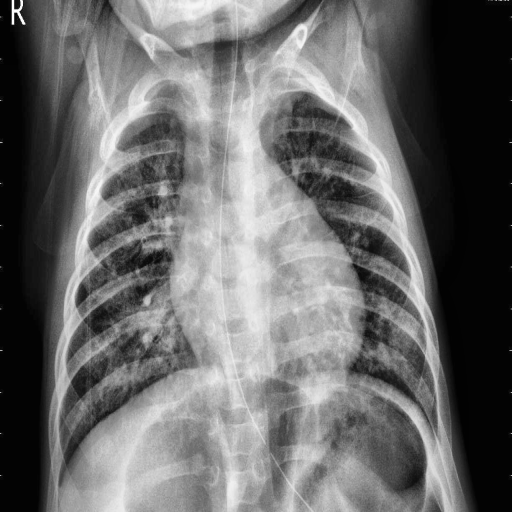
Finding: PNEUMONIA